七年级 · 组合数学
如图, $A B$ 是一段高铁行驶路线图图中字母表示的 5 个点表示 5 个车站在这段路线上往返行车, 需印制种车票. ( $\quad$ )

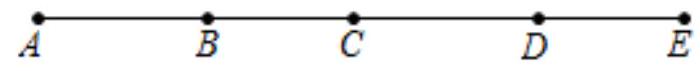
A. 10
B. 11
C. 20
D. 22
答案: C
解析: 解: $5 \times(5-1)=20$,

故选: $C$.

观察可以发现, 每个车站作为起始站, 可以到达除本站外的任何一个站, 需要印制(5-1)种车票,而有 5 个起始站, 故可以直接列出算式.

本题在线段的规律的应用, 解题关键是要理解题意, 每个车站都既可以作为起始站, 可以到达除本站外的任何一个站.